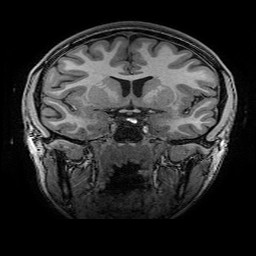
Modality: T1w
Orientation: sagittal
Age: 18
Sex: female
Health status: healthy